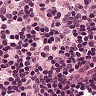
Metastatic tissue present: no